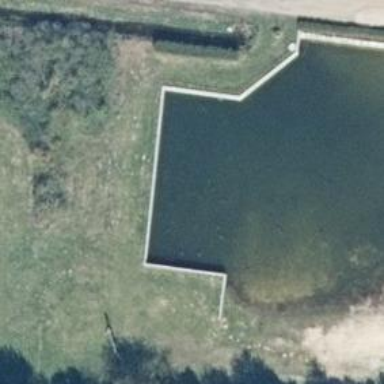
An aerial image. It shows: Swimming pool located in leisure land.